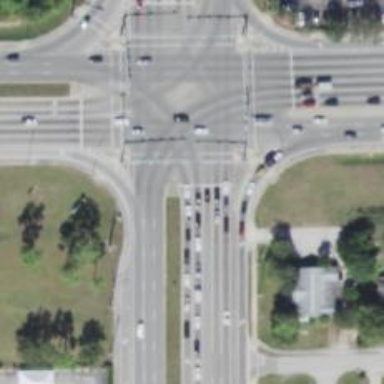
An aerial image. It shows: Footway located on traffic island.